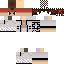
A female skeleton skin with dark skin, wearing brown helmet dressed in a red hoodie and brown pants, featuring a closed mouth.